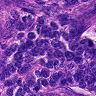
Metastatic tissue present: yes